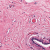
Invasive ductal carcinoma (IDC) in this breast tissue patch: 0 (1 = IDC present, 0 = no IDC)